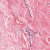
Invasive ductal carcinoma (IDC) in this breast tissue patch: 0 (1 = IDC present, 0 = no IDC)